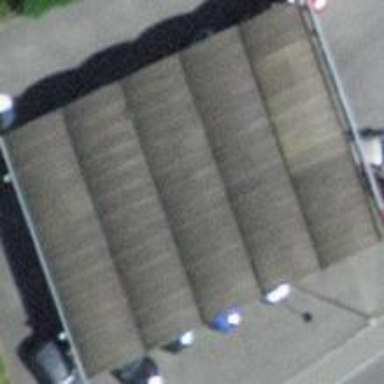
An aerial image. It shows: View of roof of building.